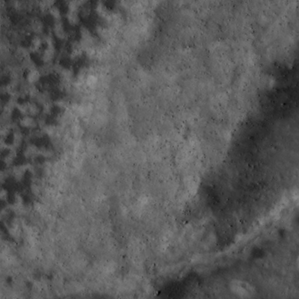
Label: non_frost